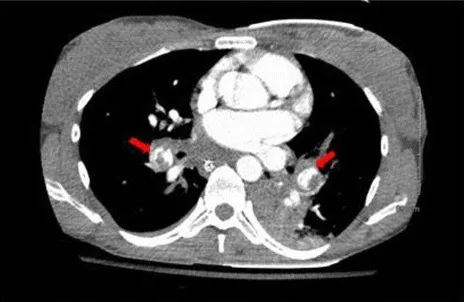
CT scan of the chest with contrast. The red arrows depict bilateral near occlusive pulmonary emboli.
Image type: radiology (ct)